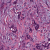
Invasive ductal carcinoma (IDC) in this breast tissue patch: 1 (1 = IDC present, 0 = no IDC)